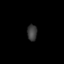
Tissue: lung
Cell type: Endothelial cells
Senescence score: 0.2049
Nuclear area (px): 155
Mean DAPI intensity: 60.871